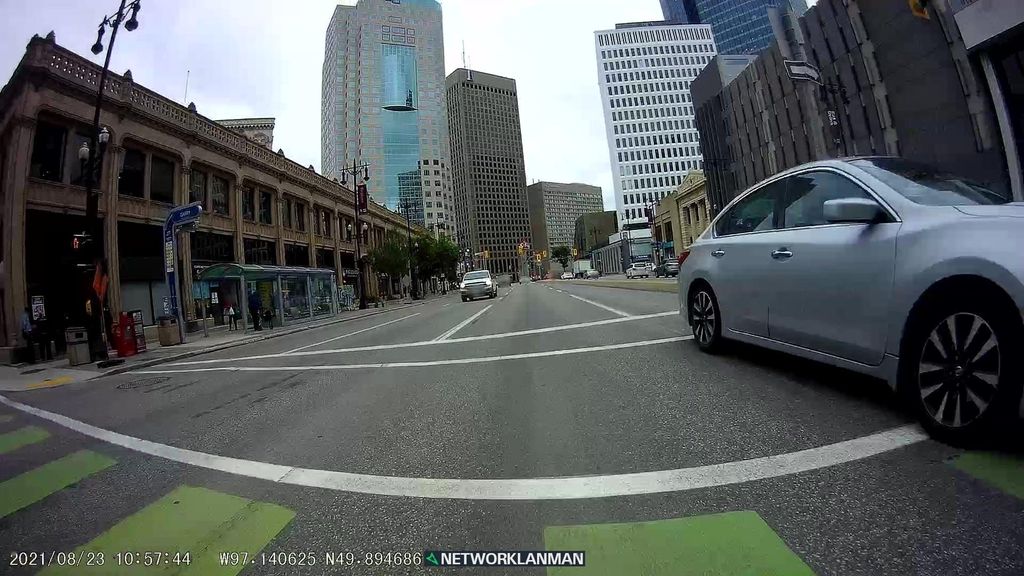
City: winnipeg